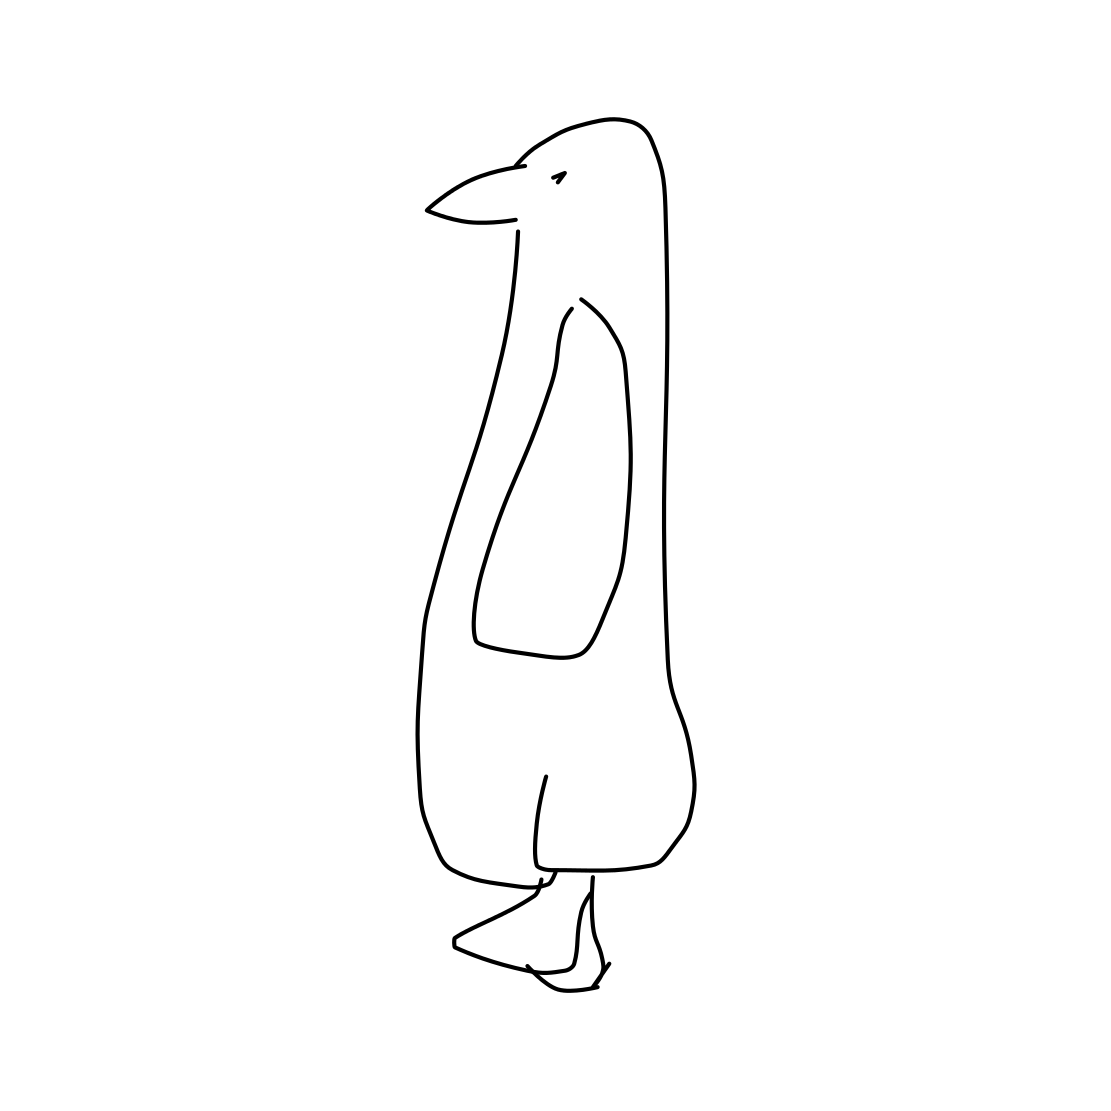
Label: penguin